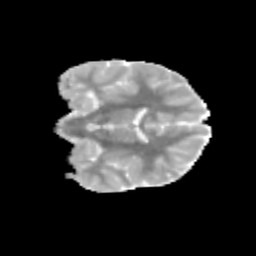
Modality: MD
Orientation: coronal
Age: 11
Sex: male
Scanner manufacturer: siemens
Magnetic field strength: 3 T
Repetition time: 3.8 s
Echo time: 0.07 s